Aerial crown-view tile of a tropical tree (Barro Colorado Island, Panama), acquired 20241014:
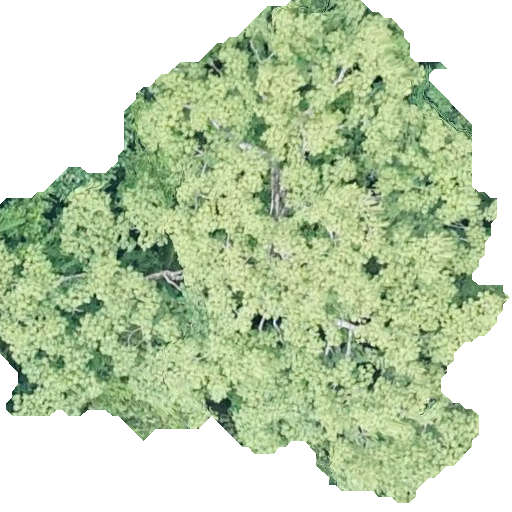
Species: Pseudobombax septenatum
GBIF accepted scientific name: Pseudobombax septenatum
Crown area: 276.145 m²